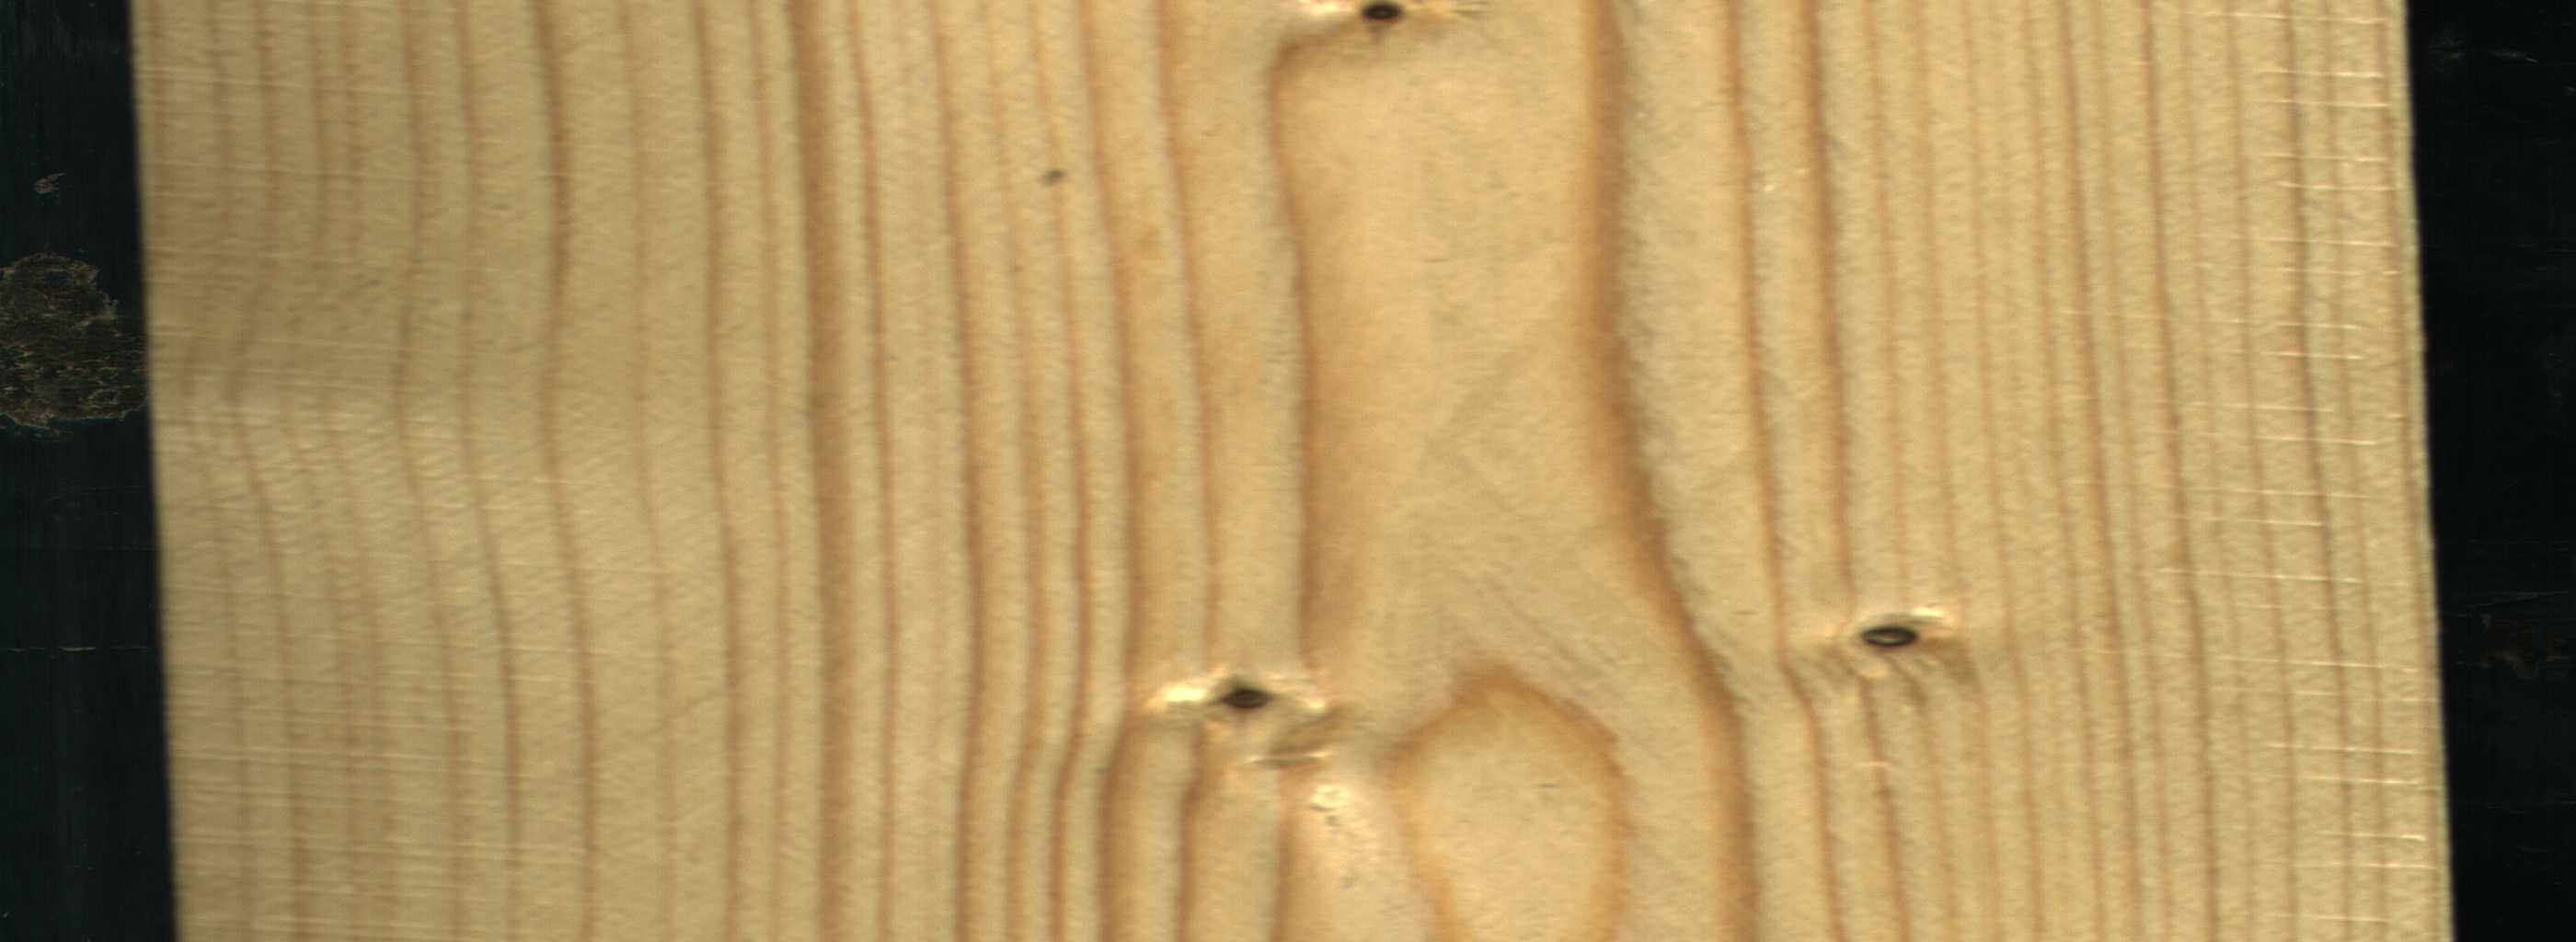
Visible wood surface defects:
Dead_Knot
Dead_Knot
Live_Knot